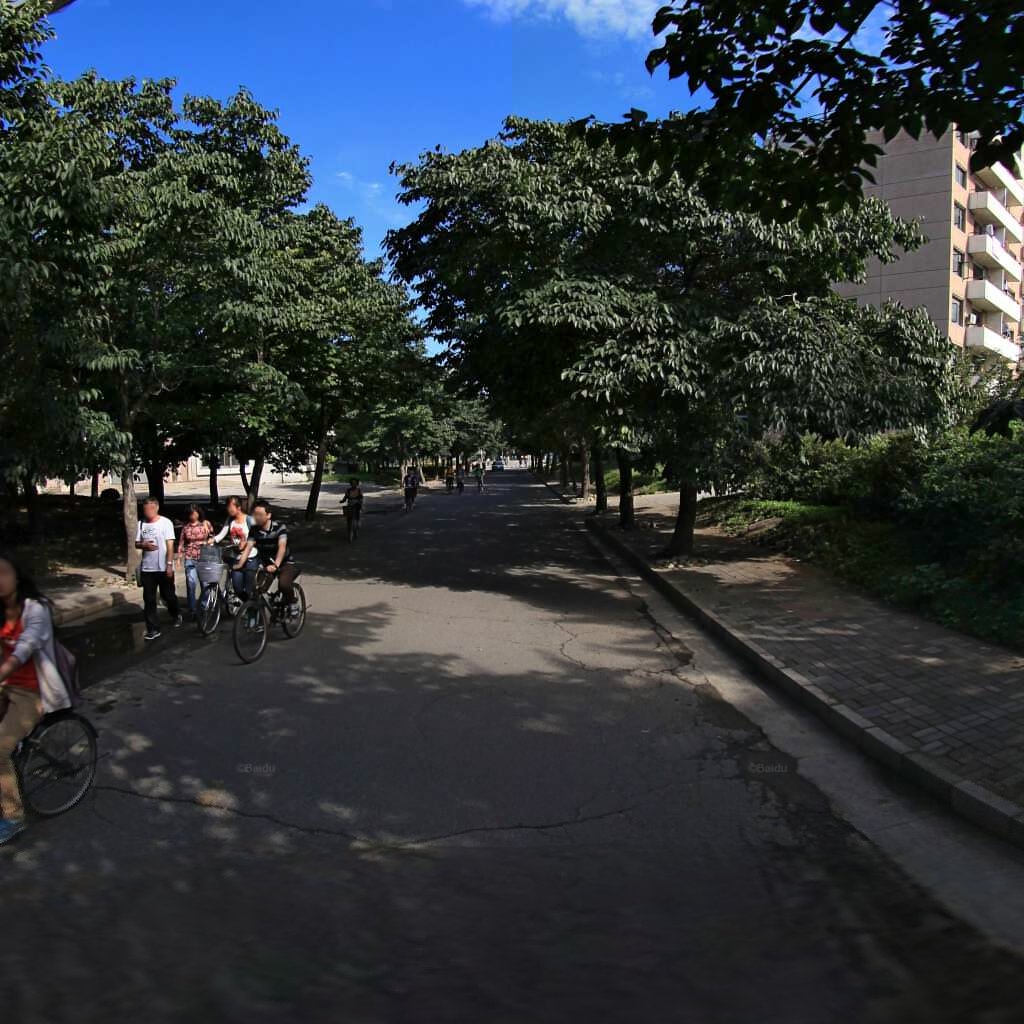
Region: Haidian
Road damage annotations: transverse crack, alligator crack